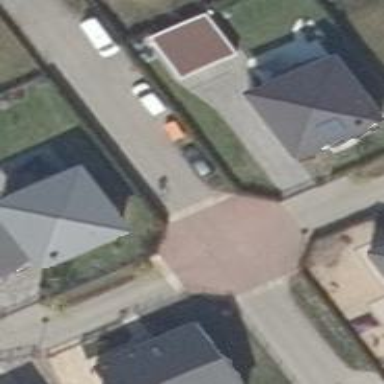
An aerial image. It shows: Traffic calming table.